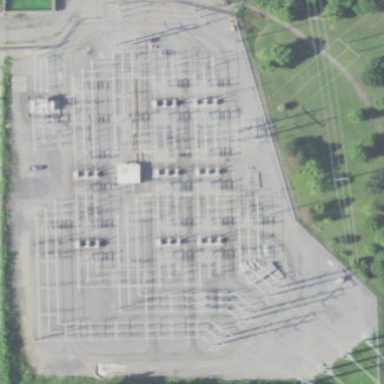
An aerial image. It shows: Power substation.